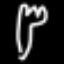
Label: fork